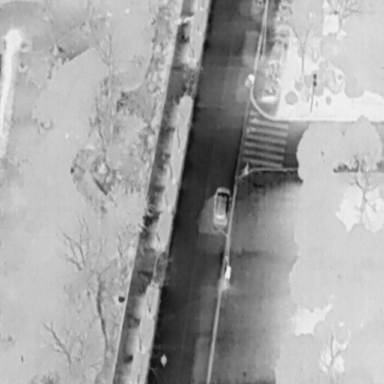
There is a Car in the infrared image.